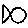
Label: fish